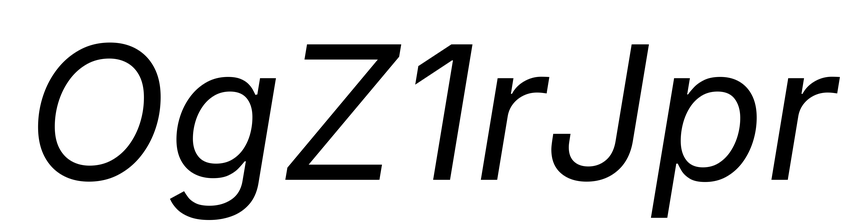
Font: Inter-Italic_Italic